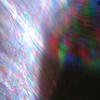
Label: sunburn